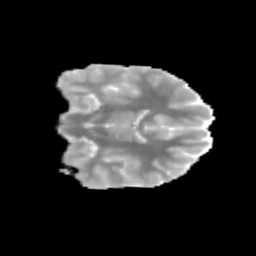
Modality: MD
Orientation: coronal
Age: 10
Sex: male
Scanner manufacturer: siemens
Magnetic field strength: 3 T
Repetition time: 3.8 s
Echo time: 0.07 s